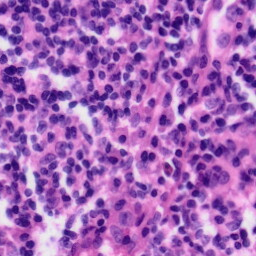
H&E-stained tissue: Tonsil